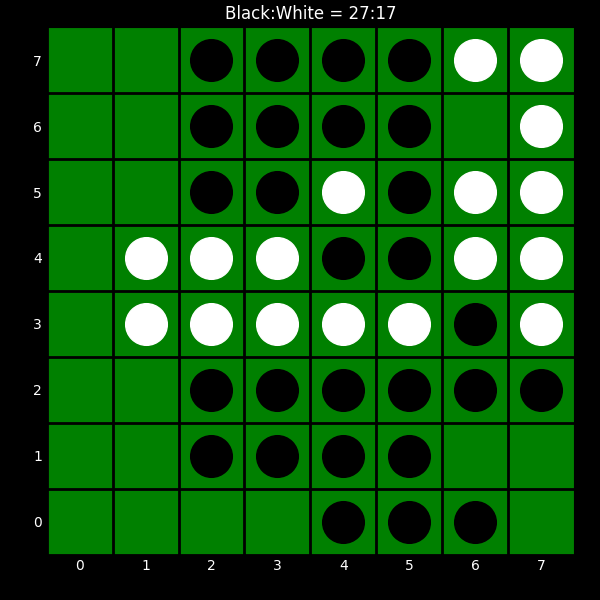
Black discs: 27
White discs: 17